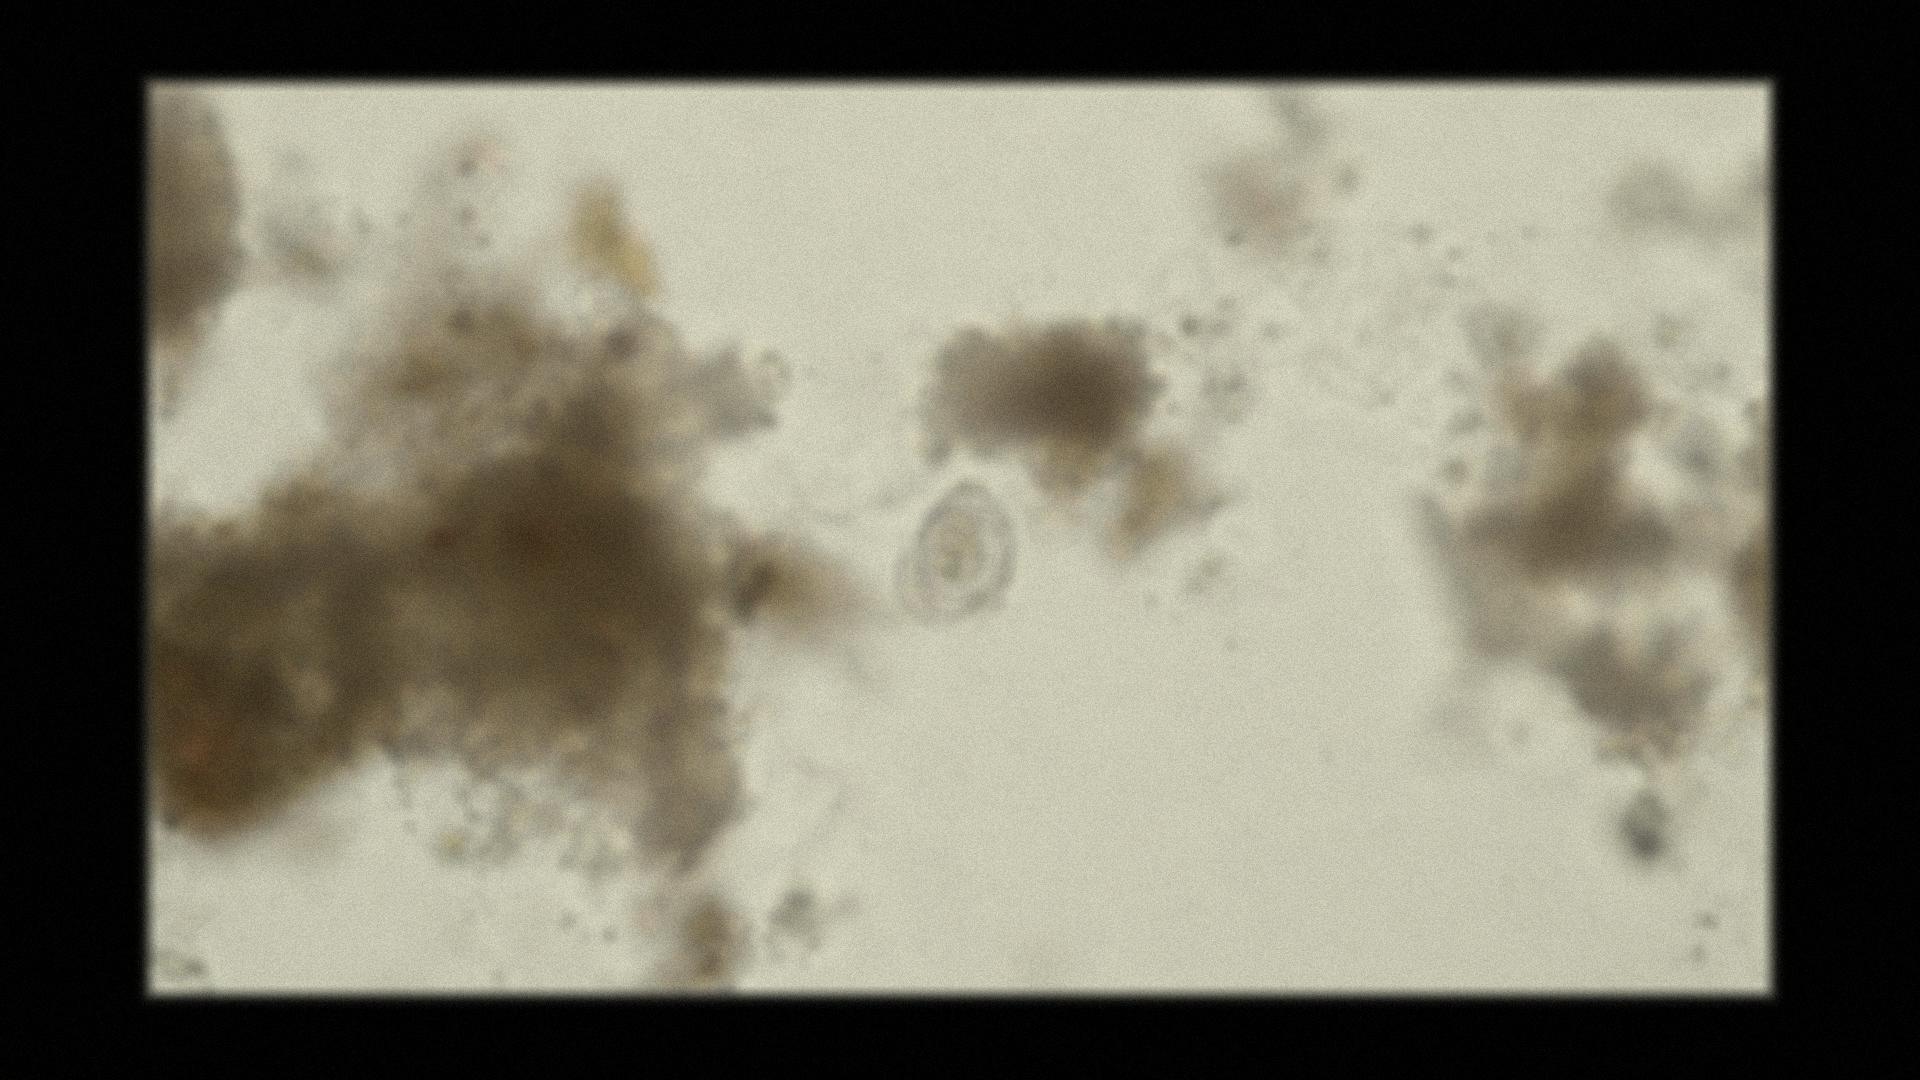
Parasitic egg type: Hymenolepis nana